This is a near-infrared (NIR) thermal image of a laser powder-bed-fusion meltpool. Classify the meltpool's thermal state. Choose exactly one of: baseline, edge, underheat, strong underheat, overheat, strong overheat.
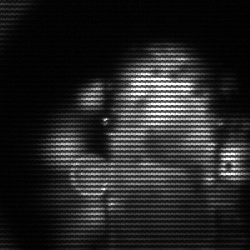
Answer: strong underheat